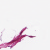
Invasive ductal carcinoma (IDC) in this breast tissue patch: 0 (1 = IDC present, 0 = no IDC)